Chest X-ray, PA view. Patient: 37 years old, sex F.
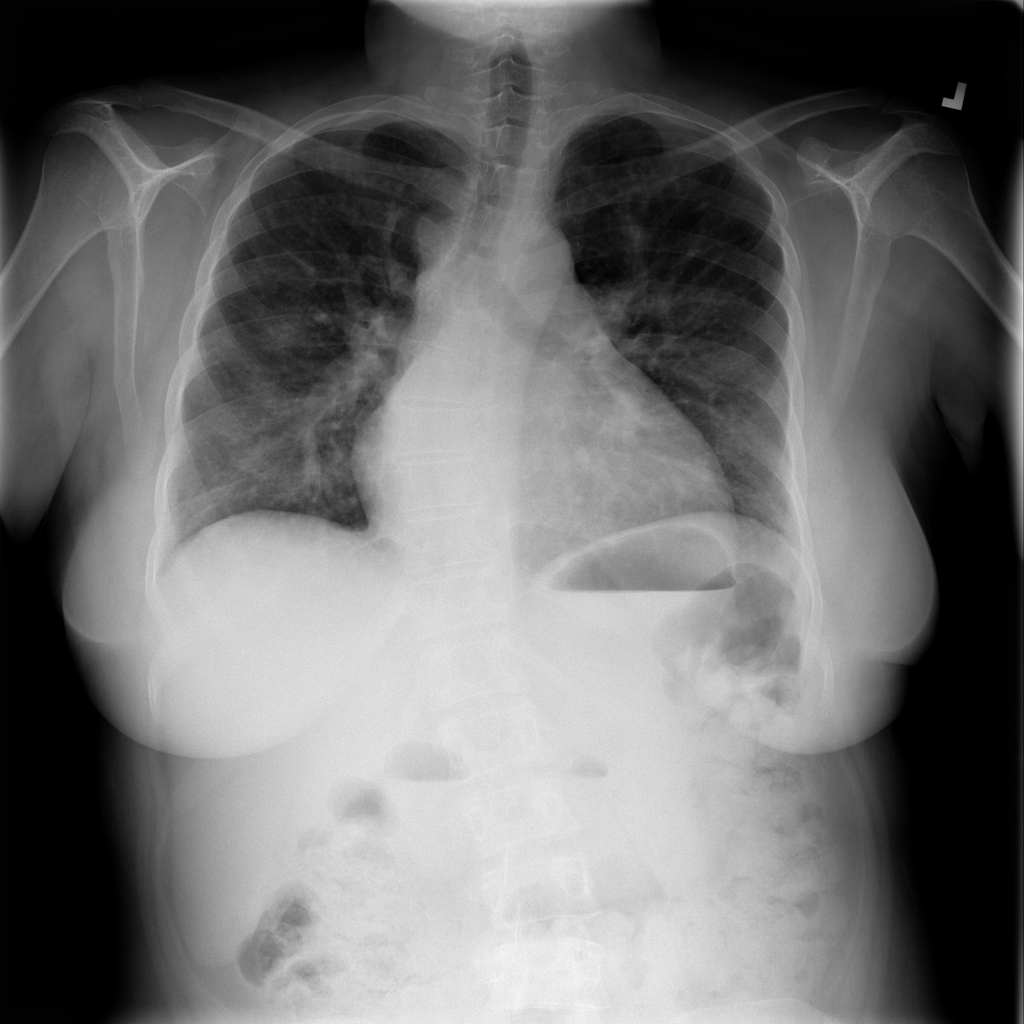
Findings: Infiltration